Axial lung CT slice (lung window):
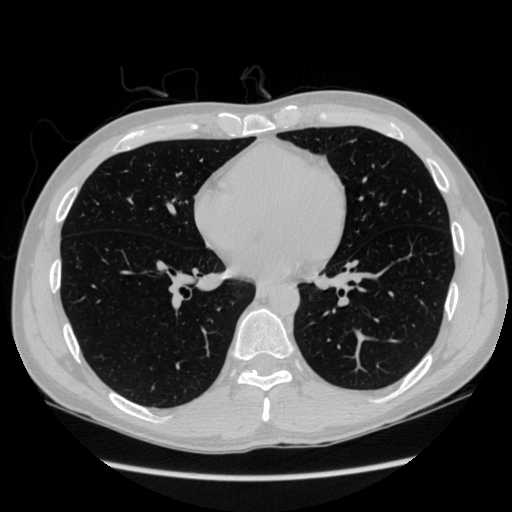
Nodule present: no